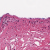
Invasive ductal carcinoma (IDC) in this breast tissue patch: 0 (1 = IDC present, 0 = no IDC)